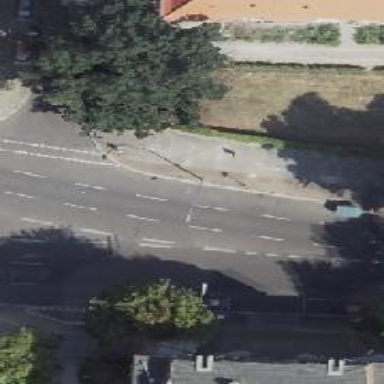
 featuring dual carriageway. There is track cycleway on the right side of the road."